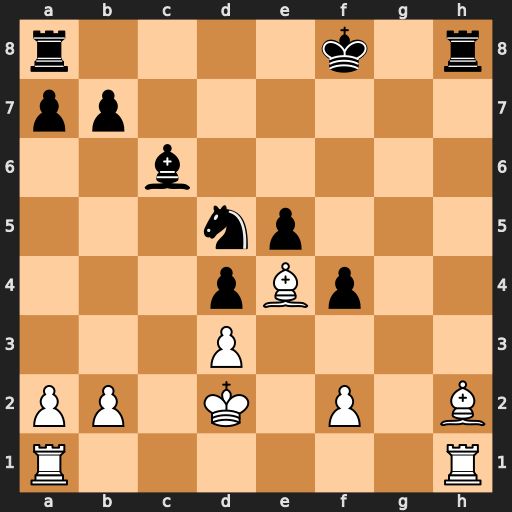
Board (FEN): r4k1r/pp6/2b5/3np3/3pBp2/3P4/PP1K1P1B/R6R
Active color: w
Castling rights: -
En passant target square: -
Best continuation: Bxf4 Rxh1 Rxh1